Question: I have a Windows Store - Metro app that connects with a Net TCP WCF Service running on same PC (hosted in a console application) but on Desktop mode of Windows 8. I have added a reference of WCF Service inside metro app and everything works fine.
I package my store/metro app and WCF Service and try out on another PC which don't have Visual Studio installed so I don't recompile the code, I just install the metro app package and run the executable of WCF Service. WCF Service starts fine but when I launch my metro app it give me error (see the image below)
It seems that for some reason metro app when installed on other PC is unable to find the service reference. I have tried many things after googling but nothing works. Any ideas/hint/suggestion would be greatly appreciated.

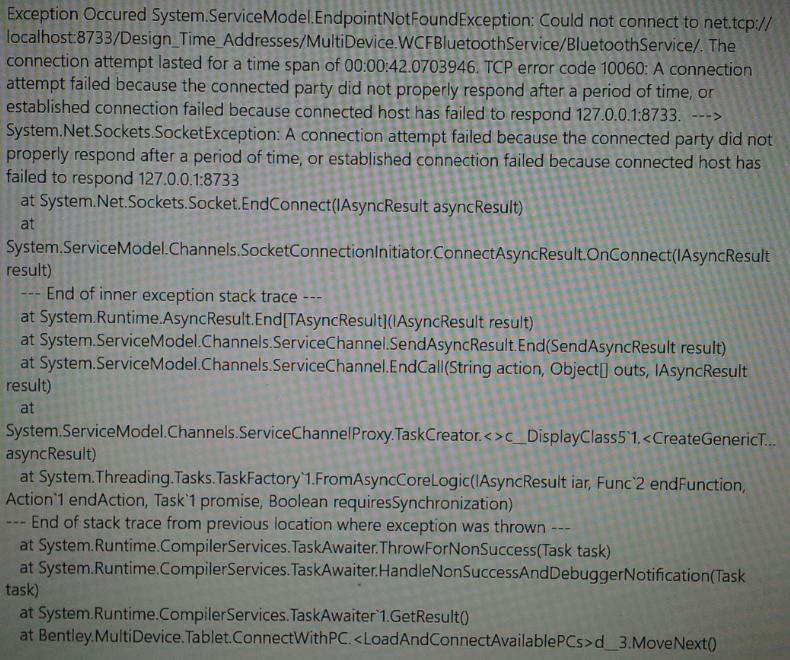
Answer: Windows Store Apps generally cannot use the loopback address, except for 1) communication within the SAME process, or 2) for development purposes. From <URL>:
> Network communications using an IP loopback address cannot be used for interprocess communication (between two different apps) in a Windows Store app since this is restricted by network isolation. Network communication using an IP loopback address is allowed within an app within the same process for communication purposes.A developer may want to use loopback for testing or debugging purposes, even though that capability will not be available for customers. For example, an app may want to download data from a web service from a Windows Store app. For development purposes, the developer wants to test the app on a single computer that is configured with the web service locally on 127.0.0.1.Loopback is permitted only for development purposes. Usage by a Windows Store app installed outside of Visual Studio is not permitted.
In a production scenario, you will likely have to install the WCF service on a separate machine. Note that you will have to enable the "private network" capability in your application manifest (on the client app) to enable local network access.